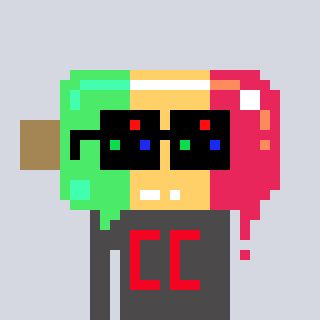
a pixel art character with square black sunglasses, a icepop-shaped head and a grayscale-colored body on a cool background